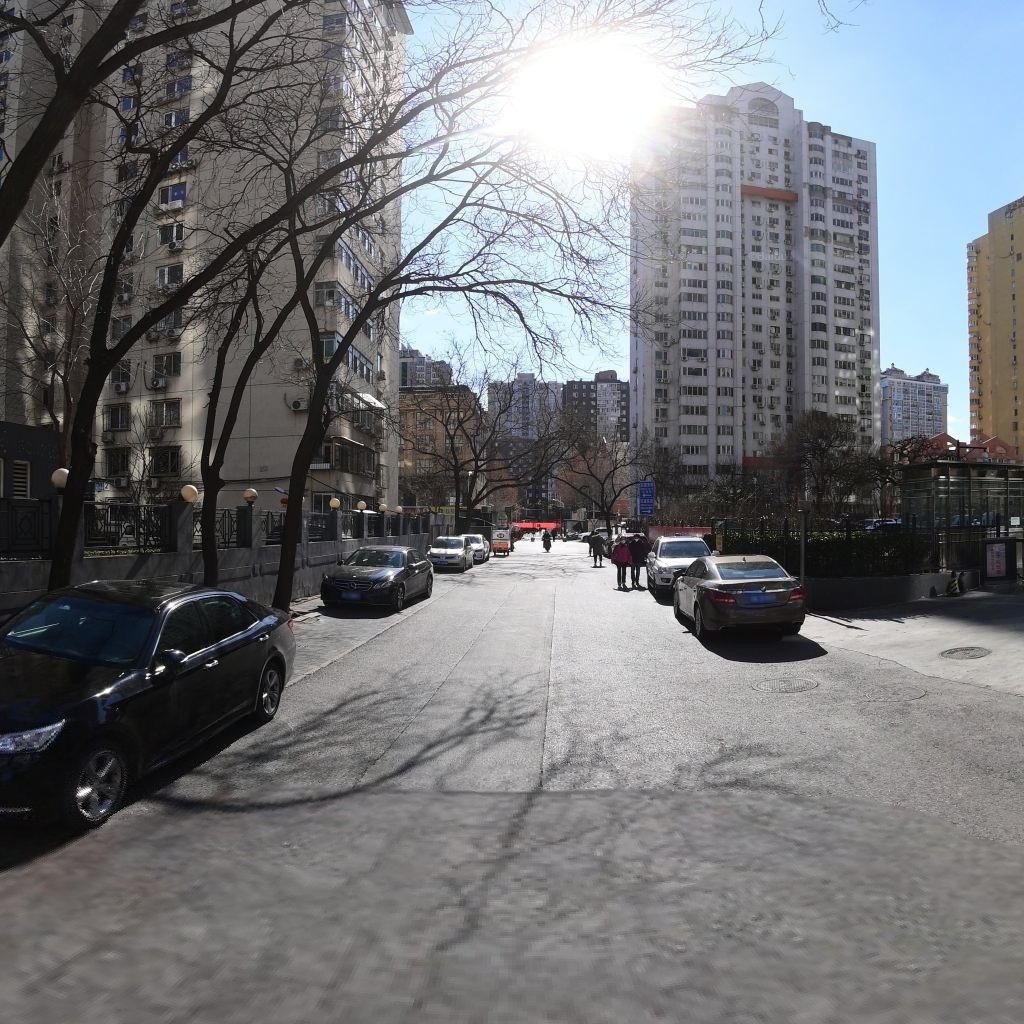
Region: Xicheng
Road damage annotations: longitudinal crack, longitudinal crack, manhole cover, manhole cover, manhole cover